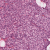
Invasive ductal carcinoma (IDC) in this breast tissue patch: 1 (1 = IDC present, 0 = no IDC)